Question: I probably have one of the easiest questions of the day, but I'm having a hard time finding a direct answer for how to fix it (HTML/CSS -n00b)...
I have in my mark-up an img-tag and under that a div-tag containing an horizontal list.
In the lists ul-CSS I have declared a top and bottom border, the img (which is a .PNG with transparent background) is showed in front of the ul border-top, which is what I want. But for the li-CSS I have border-right for each element to separate them, and this border is in front of the img...
Here you see what I mean:

Edit:
'''
#topLeftImage {
z-index: 999;
margin-left: 1em;
margin-top: 3px;
#navigationlist li
{
z-index: 0;
display: inline;
list-style-type: none;
padding-right: 2px;
font-size: 75%;
border-right: 2px solid #C0C0C0;
'''
}
So how do I declare the img for it to be showed in-front of that li-border?
And another fast question, can I declare so that the last li-element doesn't get that border-right, since it doesn't have a right-neighbour?
Any tips would be helpful!
-Thanks
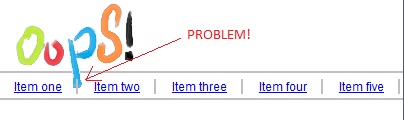
Answer: Are you using IE to check the results of these changes you are making? IE's z-index method is a little mental. Try the code below and see if that helps.
'''
#topLeftImage {
z-index: 999;
margin-left: 1em;
margin-top: 3px;
position:relative;
}
#navigationlist li {
z-index: 0;
display: inline;
list-style-type: none;
padding-right: 2px;
font-size: 75%;
border-right: 2px solid #C0C0C0;
position:relative;
}
'''
and give the parent of these two items:
'''
#parent {
z-index: 0;
position:relative;
}
'''